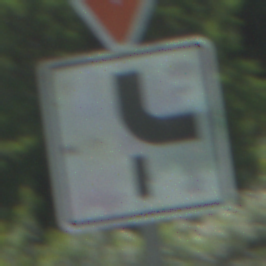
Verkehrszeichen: VerlaufVorfahrtsstrasse10
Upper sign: VorfahrtGewaehren
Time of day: Midday
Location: Outdoor (Nature)
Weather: PartlyCloudy
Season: NotSpecified
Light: Natural